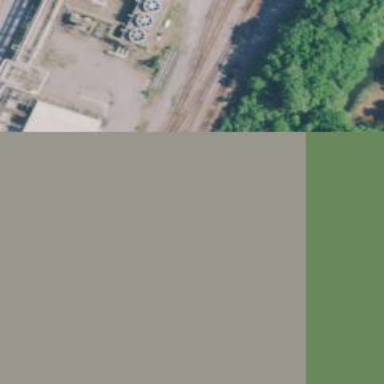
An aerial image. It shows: Railway level crossing.